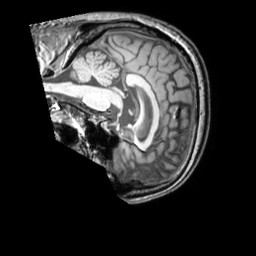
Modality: T1w
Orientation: sagittal
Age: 55
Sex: male
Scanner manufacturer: philips
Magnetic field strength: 3 T
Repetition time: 0.009907 s
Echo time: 0.004605 s